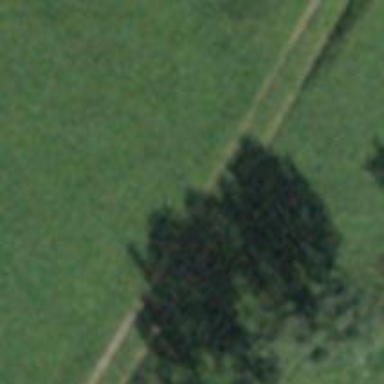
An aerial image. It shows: Grass track with Grade 4 tracktype.